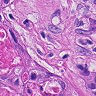
Metastatic tissue present: yes